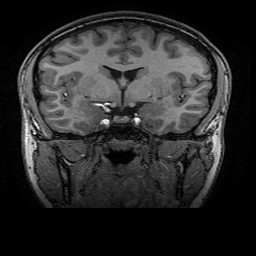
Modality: T1w
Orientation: sagittal
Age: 19
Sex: female
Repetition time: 0.0077 s
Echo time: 0.0034 s